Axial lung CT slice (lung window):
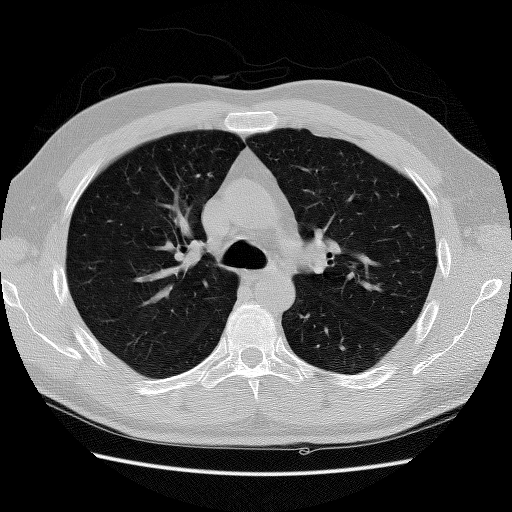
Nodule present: no